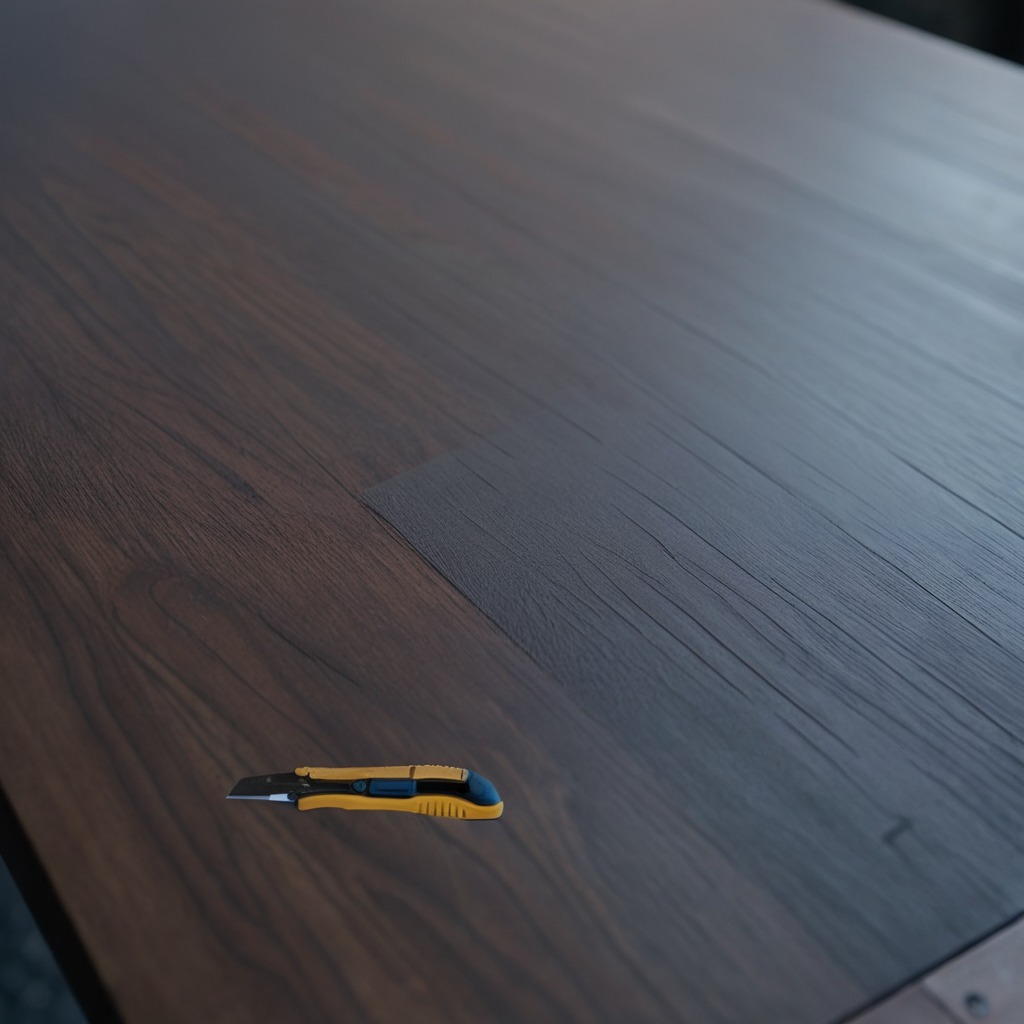
A utility knife lies on the old table.